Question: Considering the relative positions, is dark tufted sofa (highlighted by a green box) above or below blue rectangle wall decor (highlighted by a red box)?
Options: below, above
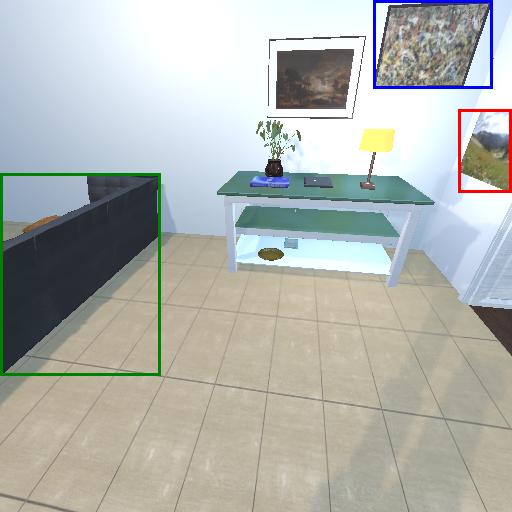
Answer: below